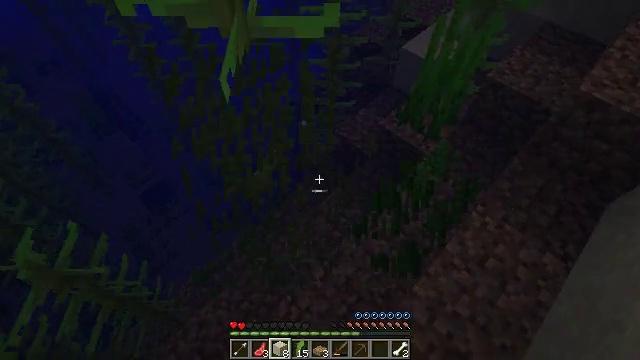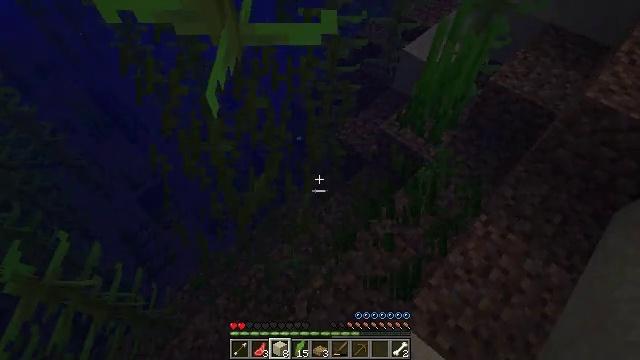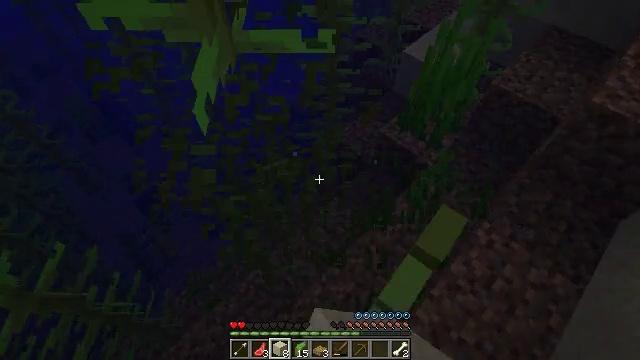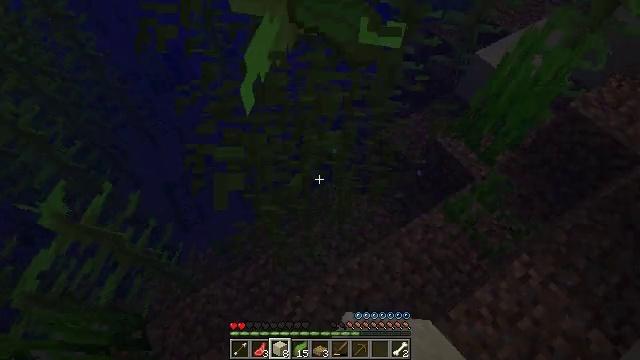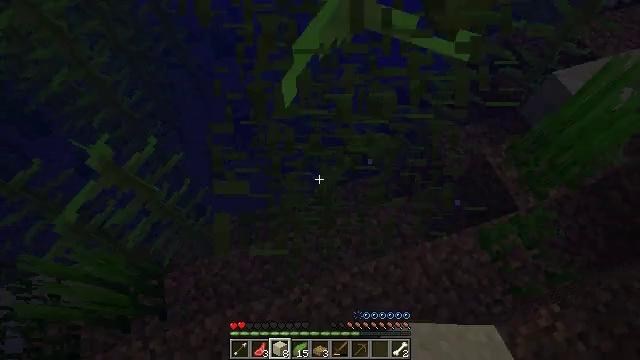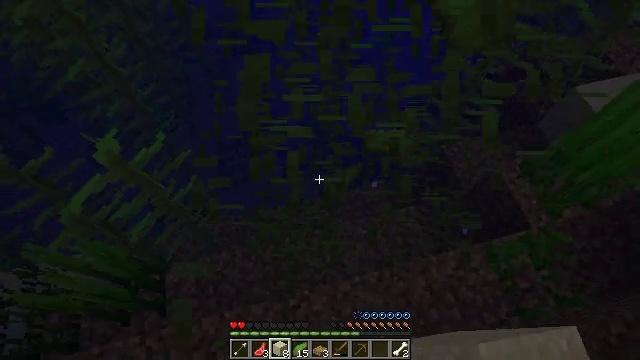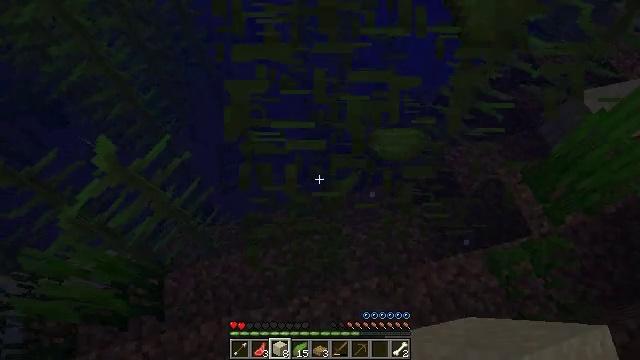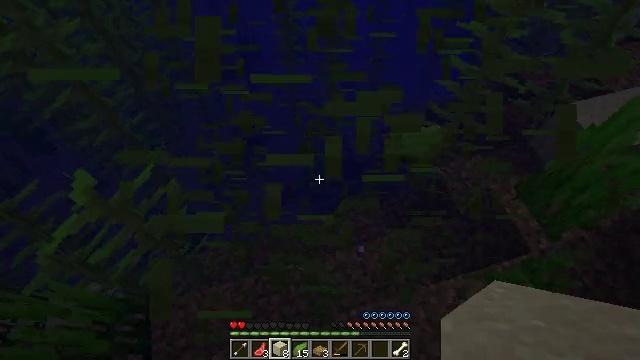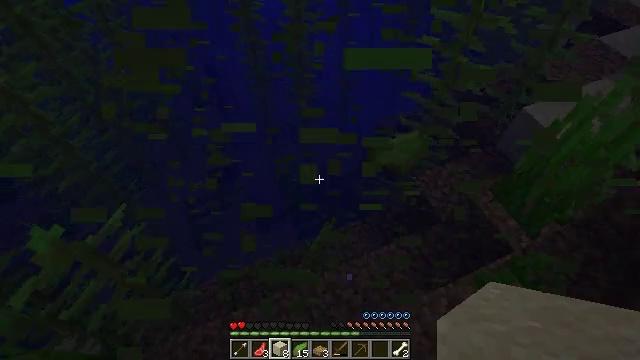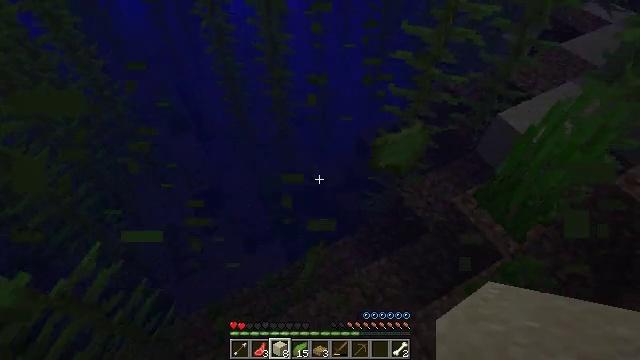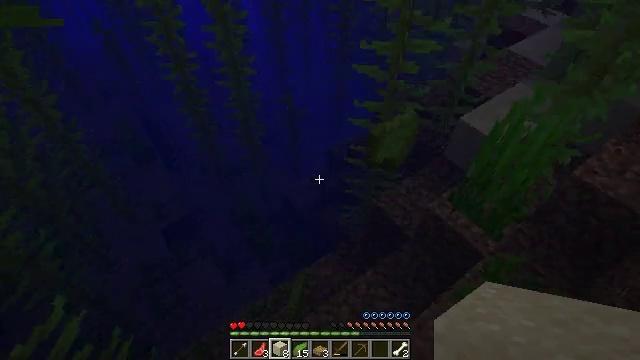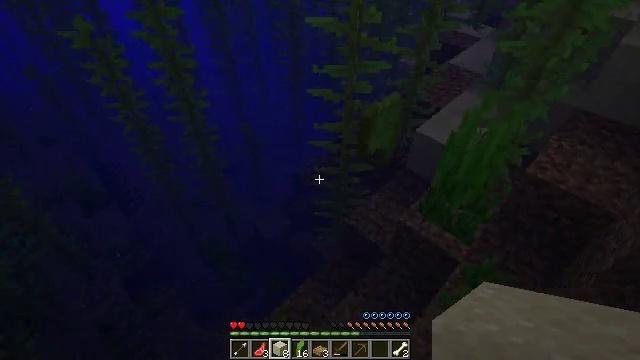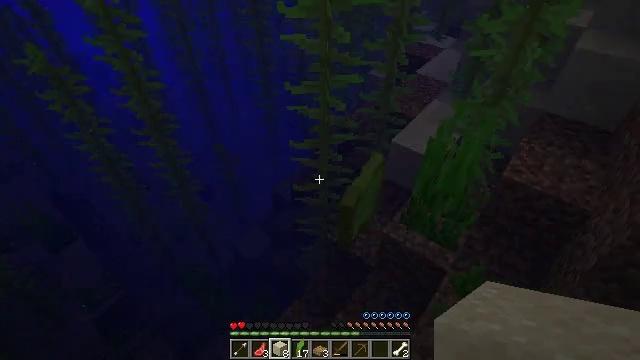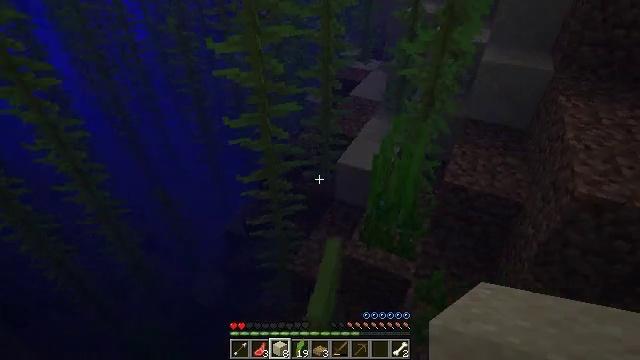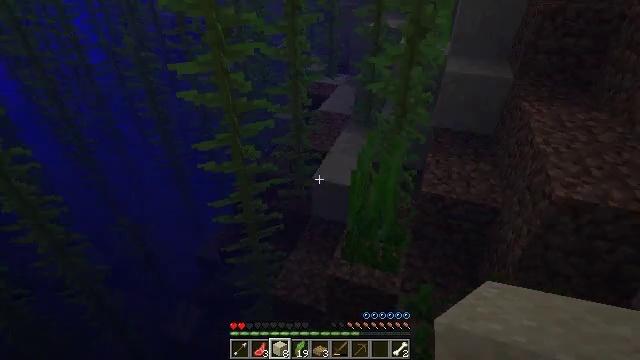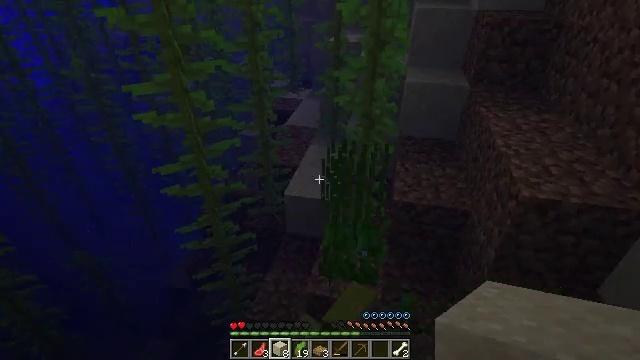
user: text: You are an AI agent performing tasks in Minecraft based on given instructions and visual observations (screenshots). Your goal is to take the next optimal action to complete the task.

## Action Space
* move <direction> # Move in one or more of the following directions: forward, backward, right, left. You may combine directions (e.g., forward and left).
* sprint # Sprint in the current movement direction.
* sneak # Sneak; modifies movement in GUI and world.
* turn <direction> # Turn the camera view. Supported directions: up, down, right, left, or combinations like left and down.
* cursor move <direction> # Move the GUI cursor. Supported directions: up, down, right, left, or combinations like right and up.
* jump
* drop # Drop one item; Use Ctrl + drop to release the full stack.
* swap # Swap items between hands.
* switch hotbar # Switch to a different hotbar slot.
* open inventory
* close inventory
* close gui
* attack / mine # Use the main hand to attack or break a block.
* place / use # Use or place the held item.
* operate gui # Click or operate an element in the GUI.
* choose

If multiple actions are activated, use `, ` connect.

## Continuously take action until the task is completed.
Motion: motion action
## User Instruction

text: Collect tall seagrass by holding left button.
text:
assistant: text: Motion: move forward, attack / mine
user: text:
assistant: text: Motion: move forward, attack / mine
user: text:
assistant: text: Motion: move forward, turn left and down, attack / mine
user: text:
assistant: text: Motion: move forward, turn left and down, attack / mine
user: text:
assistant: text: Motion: move forward, turn left, attack / mine
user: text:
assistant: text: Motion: move forward, attack / mine
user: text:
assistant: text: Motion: move forward, turn right and up, attack / mine
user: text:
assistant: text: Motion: move forward, turn right and up, attack / mine
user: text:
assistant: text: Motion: move forward, turn right and up, attack / mine
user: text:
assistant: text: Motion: move forward, turn right and up, attack / mine
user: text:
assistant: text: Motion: move forward, turn right and up, attack / mine
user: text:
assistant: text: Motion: move forward, turn right and up, attack / mine
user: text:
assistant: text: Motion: move forward, turn right and up, attack / mine
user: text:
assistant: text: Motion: move forward, turn right and up, attack / mine
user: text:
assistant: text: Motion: move forward, turn right and up, attack / mine
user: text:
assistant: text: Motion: move forward, turn right and up, attack / mine
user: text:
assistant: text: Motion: move forward, turn right and up, attack / mine
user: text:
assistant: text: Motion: move forward, turn right, attack / mine
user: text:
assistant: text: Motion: move forward, attack / mine
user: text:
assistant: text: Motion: move forward, turn right and down, attack / mine
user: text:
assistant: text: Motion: attack / mine